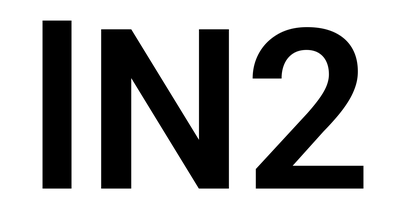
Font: Roboto_SemiBold